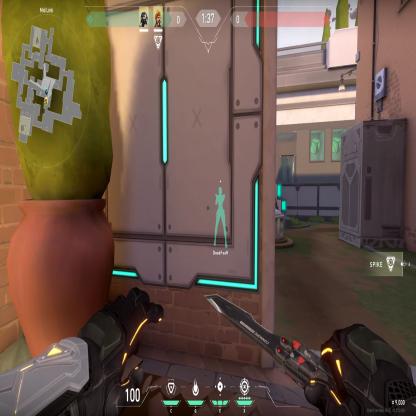
Label: teammate